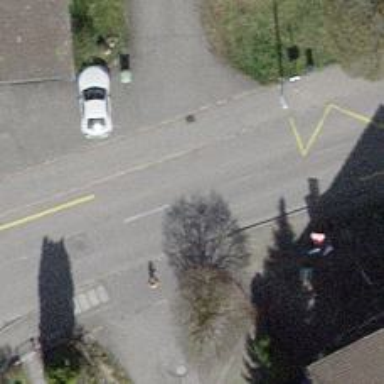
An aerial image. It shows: Residential road with asphalt surface. Both sides have sidewalks.